Question: I am writing a program which iterates through the file system multiple times using simple loops and recursion.
The problem is that, because I am iterating through multiple times, it is taking a long time because (I guess) the hard drive can only work at a certain pace.
Is there any way to optimize this process? Maybe by iterating though once, saving all the relevant information in a collection and then referring to the collection when I need to?
I know I can cache my results like this but I have absolutely no idea how to go about it.
Edit:
There are three main pieces of information I am trying to obtain from a given directory:
- - -
All of the above includes sub-directories too. Currently, I am performing an iteration of a given directory to obtain each piece of information, i.e. three iterations per directory.
My output is basically a spreadsheet which looks like this:

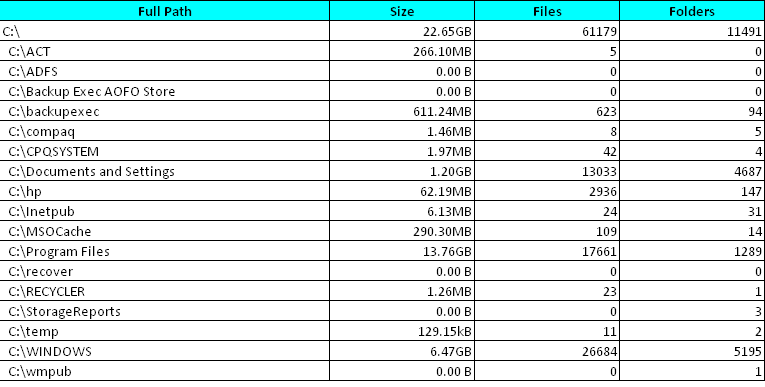
Answer: To improve performance, you could access the Master File Table (MFT) of the NTFS file system directly. There is a excellent code sample on <URL> social forum.
It seems that accessing the MFT is about 10x faster than enumerating the file system using FindFirst/FindNext file.
Hope, this helps.